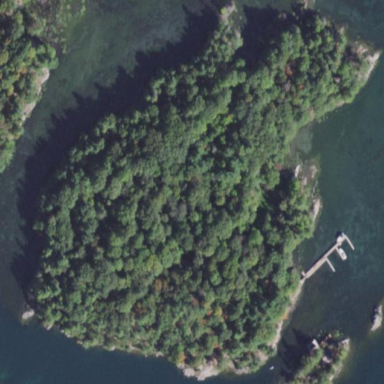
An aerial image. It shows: Islet.